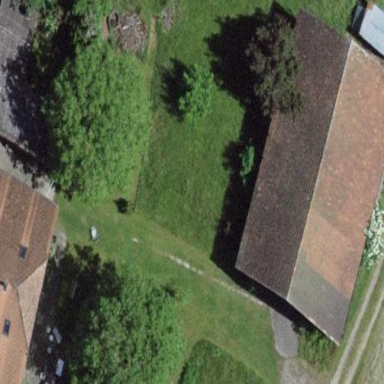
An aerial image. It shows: Shed.